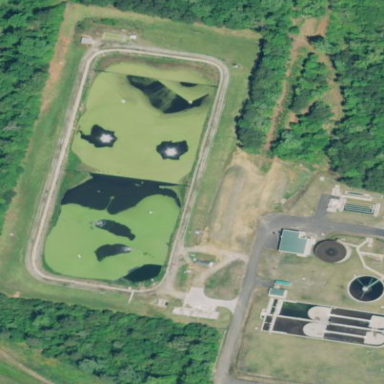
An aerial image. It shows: View of wastewater plant.